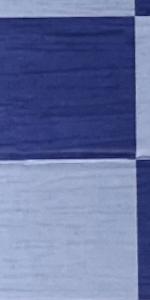
Label: Empty